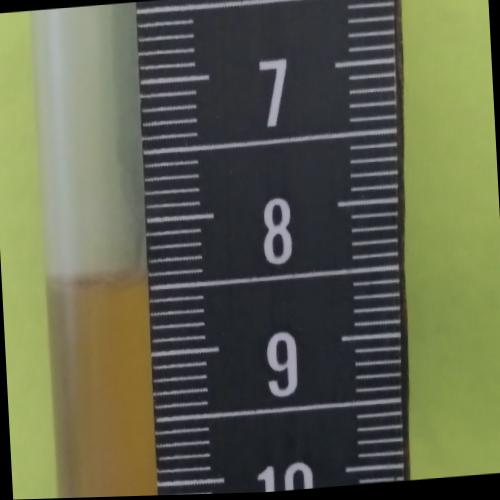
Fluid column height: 8.4 cm